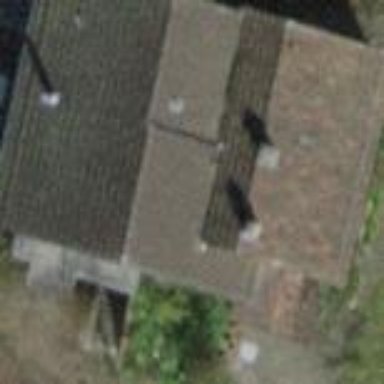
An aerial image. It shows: Building with pitched roof.